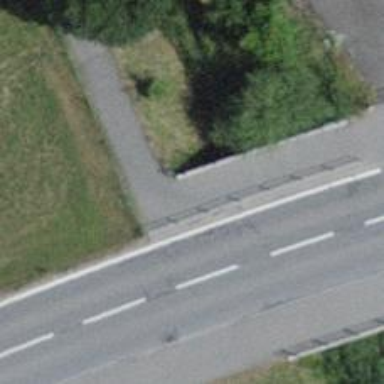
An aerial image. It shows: Footway road with bridge and cycleway.